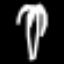
Label: palm tree